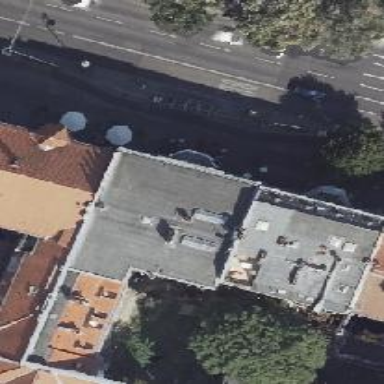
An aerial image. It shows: Bar.